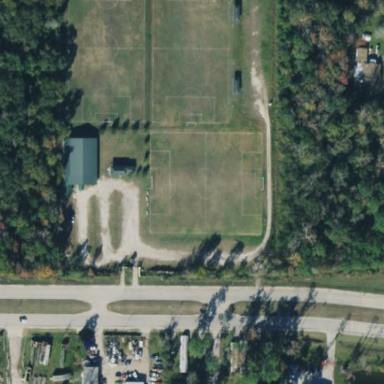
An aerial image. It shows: Soccer pitch for outdoor sports and leisure activities.